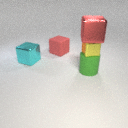
large green rubber cylinder below small yellow metal cube